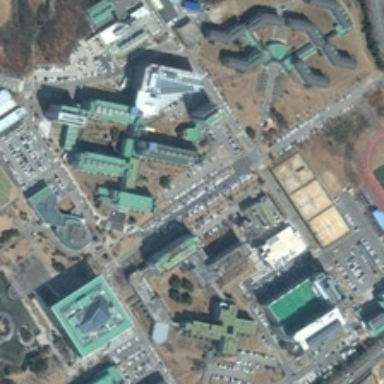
Many buildings with parking lots are in a school .